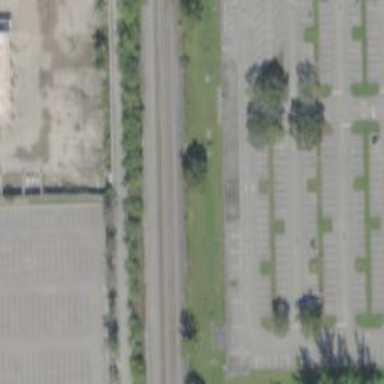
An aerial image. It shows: Parking space is available.